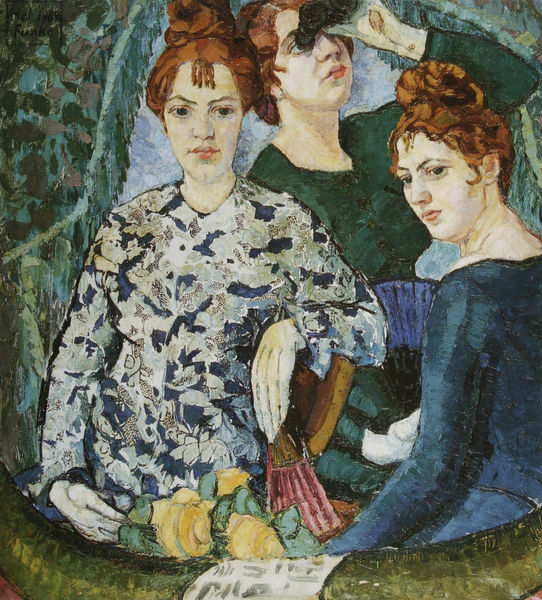
Titel: In der Loge
Künstler: Helene Funke
Standort: Linz
Institution: Neue Galerie der Stadt Linz
Schlagwörter: frauen, gelb, grün, blumen, finger, frisuren, handschuh, handschuhe, blüten, rose, rosen, rot, fächer, muster, blicken, hände, schauen, vorhang, brüstung, fransen, stoff, drei, oper, theater, dutt, papier, beobachten, zuschauer, loge, rand, floral, betrachter, schwestern, programm, fernglas, opernglas, franzen, trio, ähnlichkeit, ditzen, theaterbesuch